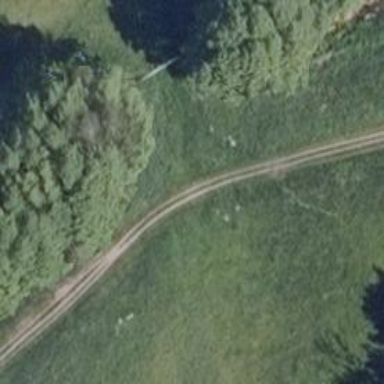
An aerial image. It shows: Ground path.